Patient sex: M
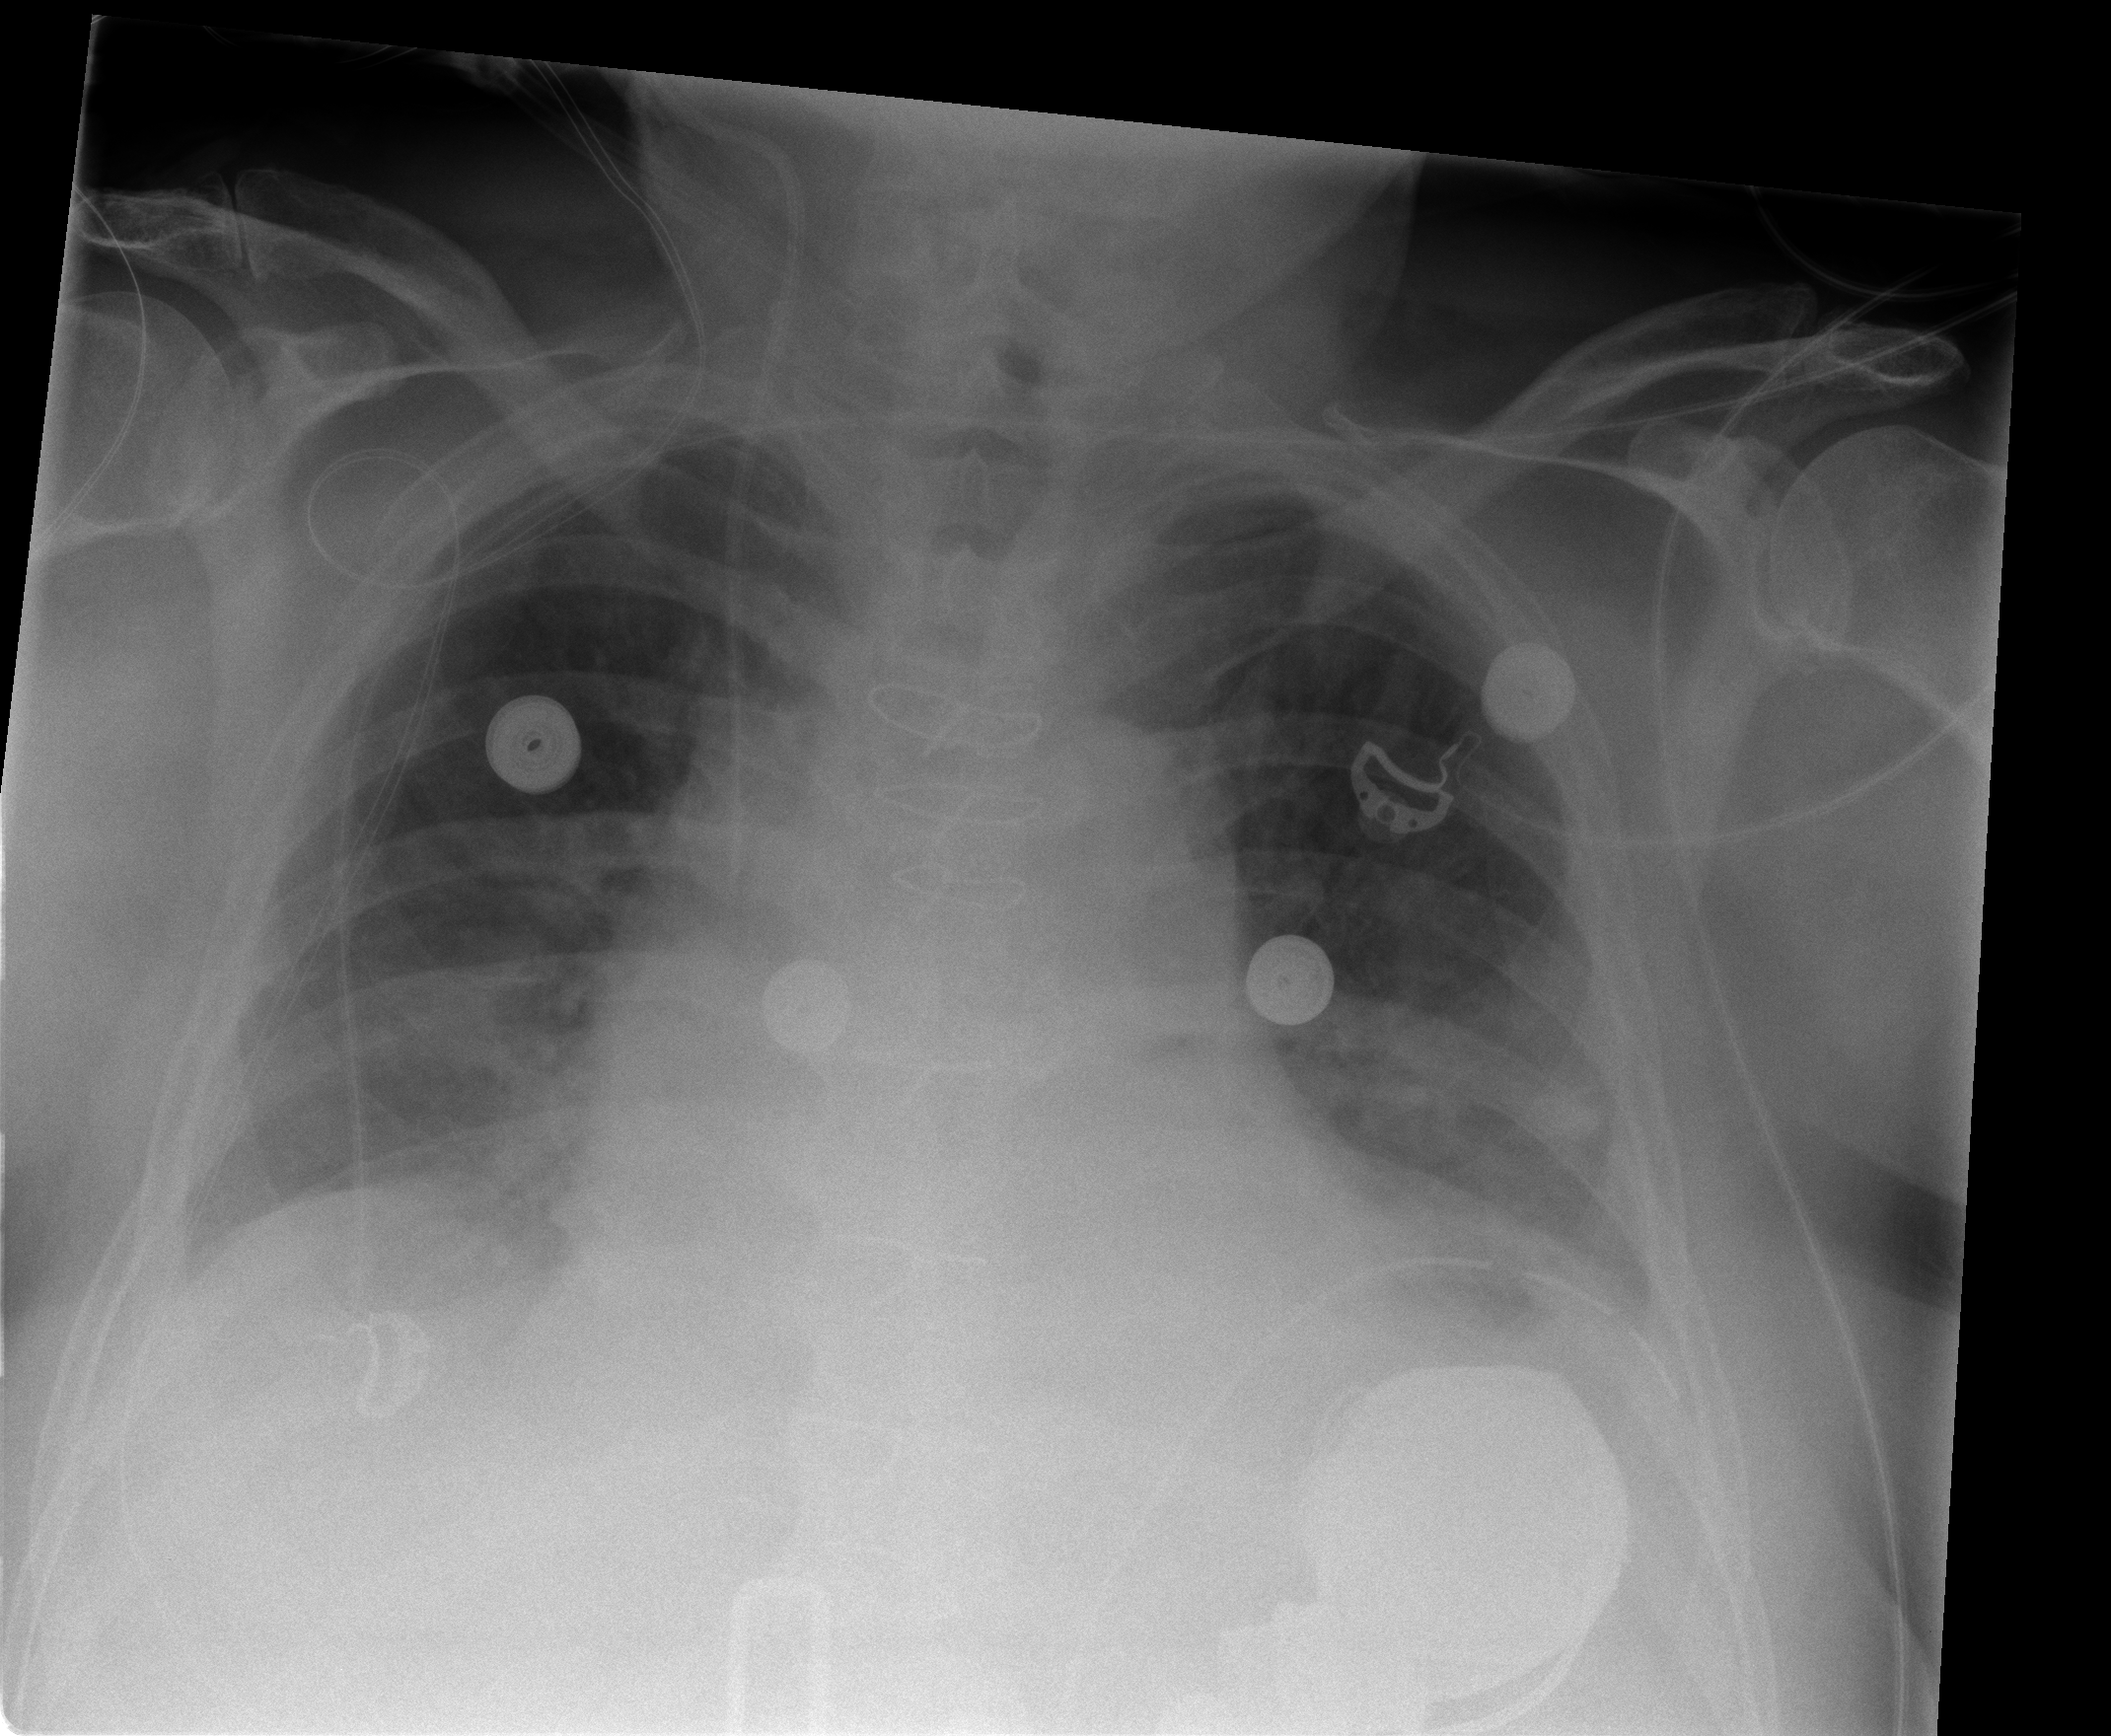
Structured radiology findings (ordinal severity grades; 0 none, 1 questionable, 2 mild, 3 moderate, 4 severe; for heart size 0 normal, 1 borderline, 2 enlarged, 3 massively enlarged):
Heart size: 1
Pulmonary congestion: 2
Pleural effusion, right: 1
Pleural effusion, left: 2
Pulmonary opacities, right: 0
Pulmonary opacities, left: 0
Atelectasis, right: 2
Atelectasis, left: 2